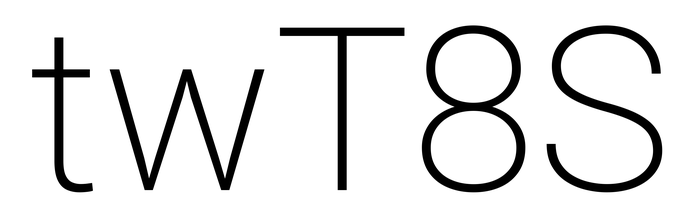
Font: Roboto_ExtraLight